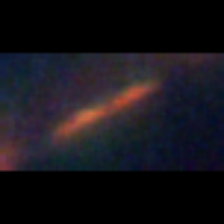
Taxon: Pennate
Group: Diatoms